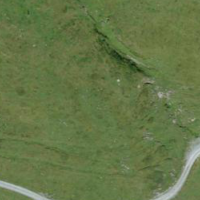
EUNIS habitat code: 26
Species observed at this site:
Alnus alnobetula
Motacilla alba
Vanessa atalanta